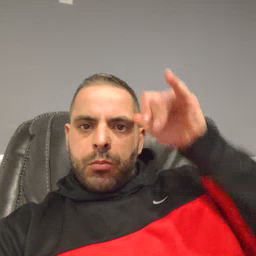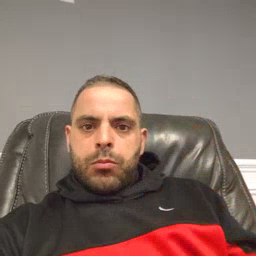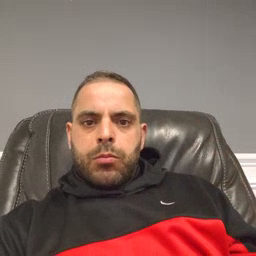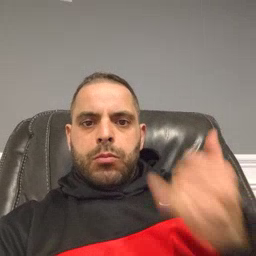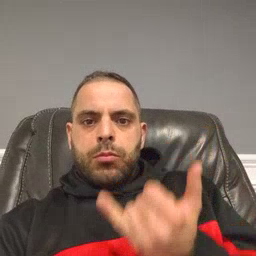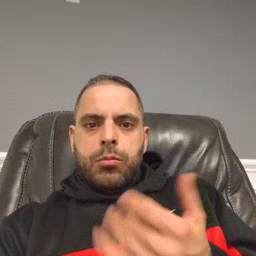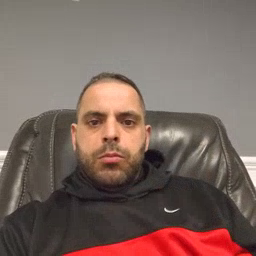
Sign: now